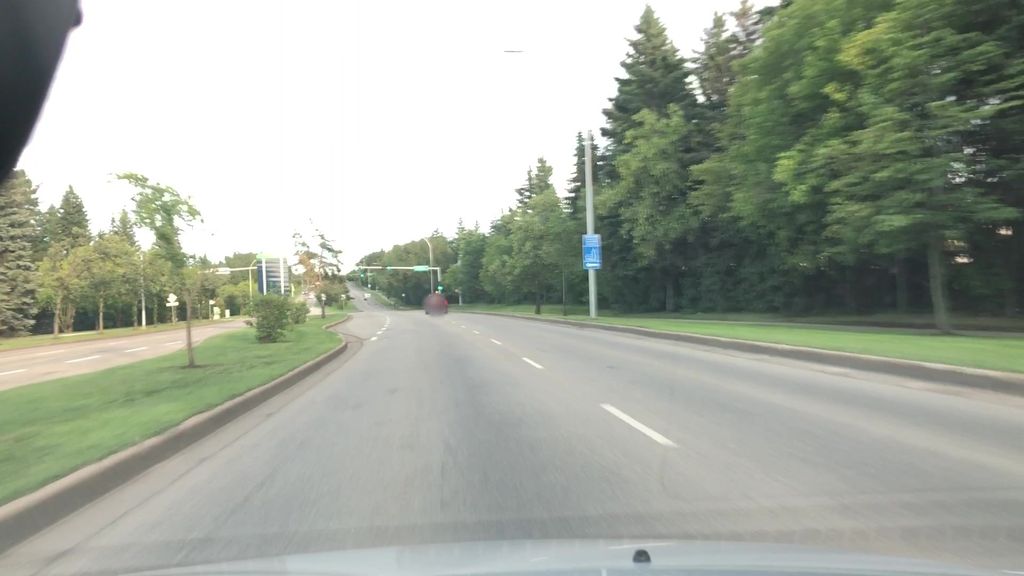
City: edmonton